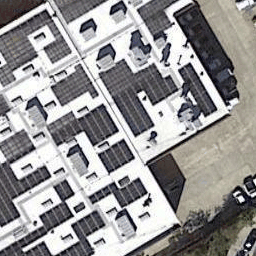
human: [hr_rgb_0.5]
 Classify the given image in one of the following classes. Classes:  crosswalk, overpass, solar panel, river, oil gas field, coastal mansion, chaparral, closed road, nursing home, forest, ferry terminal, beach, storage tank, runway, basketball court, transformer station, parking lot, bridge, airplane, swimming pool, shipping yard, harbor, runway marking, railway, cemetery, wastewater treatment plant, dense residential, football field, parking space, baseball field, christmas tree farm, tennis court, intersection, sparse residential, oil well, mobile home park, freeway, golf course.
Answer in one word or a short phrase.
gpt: solar panel